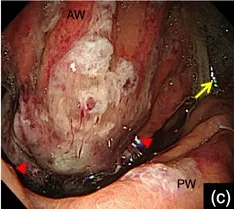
(c) Esophagogastroduodenoscopy detected severe Cameron's ulcer. The red arrowheads show the ulcer. The yellow arrow points in the direction of the gastric antrum. AW: anterior wall, PW: posterior wall.
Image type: endoscopy (gi_endoscopy)